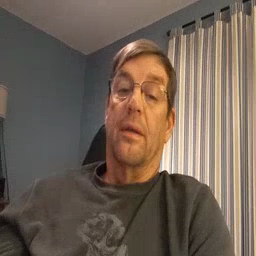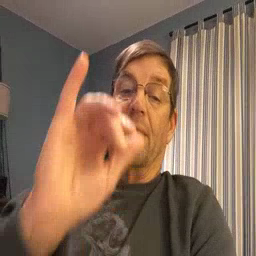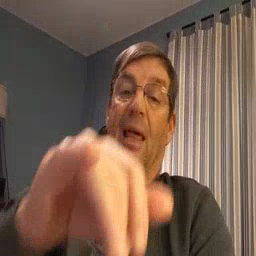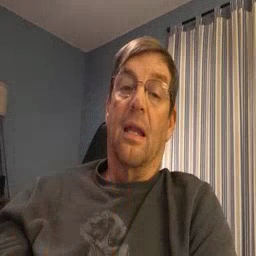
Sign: that